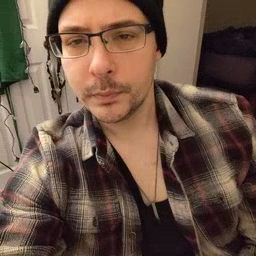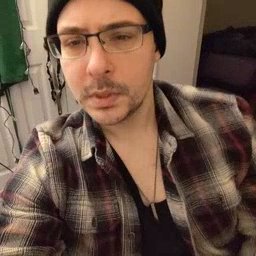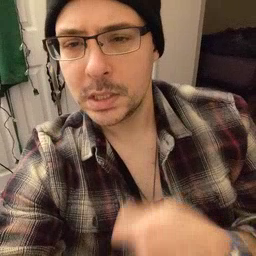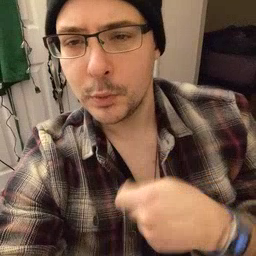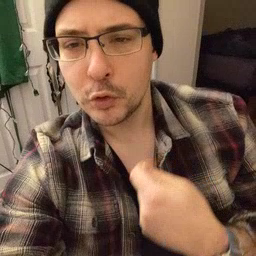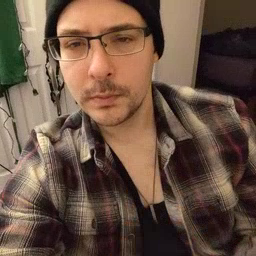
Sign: zipper